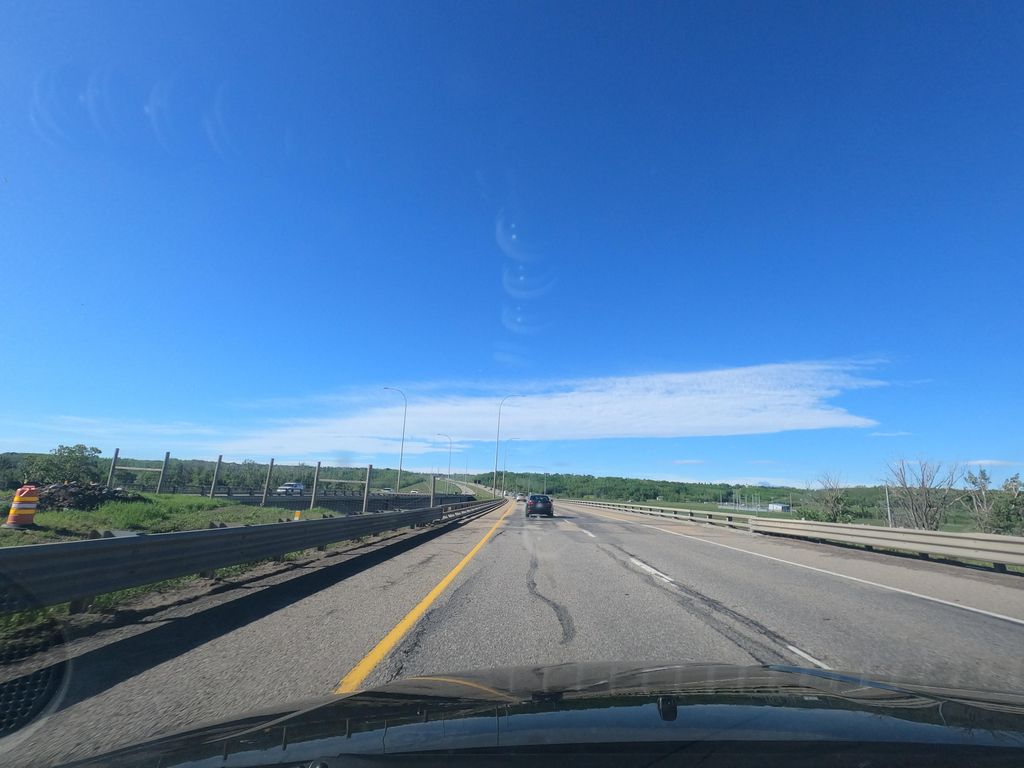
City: calgary